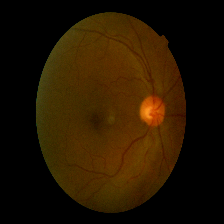
Diabetic retinopathy grade: Mild